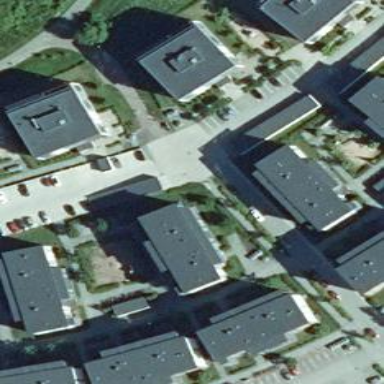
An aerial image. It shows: Charming neighbourhood.